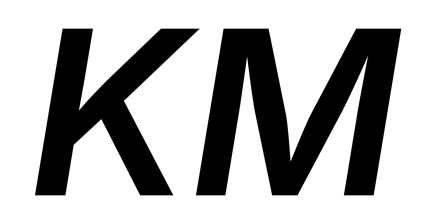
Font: Inter-Italic_SemiBold_Italic